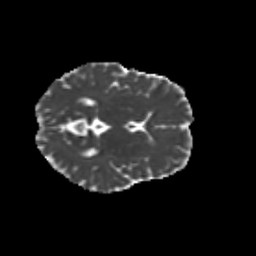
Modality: MD
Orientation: axial
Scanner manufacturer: siemens
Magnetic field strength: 3 T
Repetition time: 9.2 s
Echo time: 0.084 s